Question: I'm trying to install Aptana Studio 3 version: 3.6.1.
But this error comes up:

I have installed
The .NET Framework version 4.5.2 and Node.js.
I don't know if that will help, but I tried downloading those.
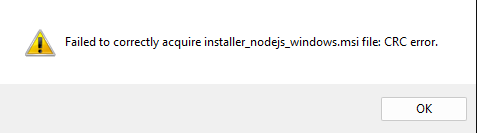
Answer: Check here , prior <URL> is where I found the 10.0 ver.
Uninstall the version of 'node.js' you currently have and install 10.
It worked for me .